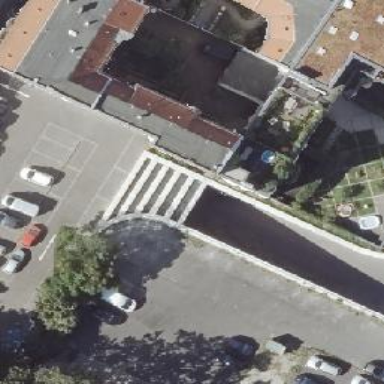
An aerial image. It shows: Parking entrance.